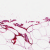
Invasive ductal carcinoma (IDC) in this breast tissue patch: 0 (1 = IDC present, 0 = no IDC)